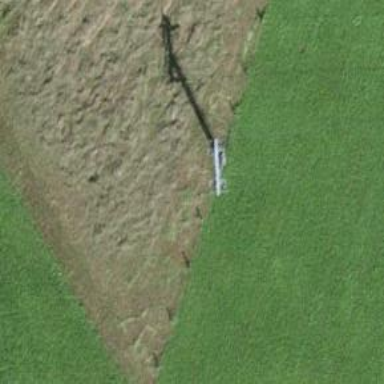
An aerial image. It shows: Pylon used for aerialway.